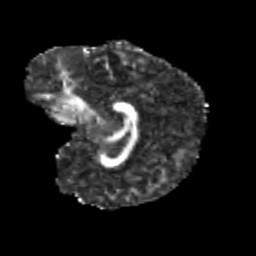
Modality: FA
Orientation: sagittal
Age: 11
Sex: male
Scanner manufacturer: siemens
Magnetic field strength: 3 T
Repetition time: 3.8 s
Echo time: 0.07 s